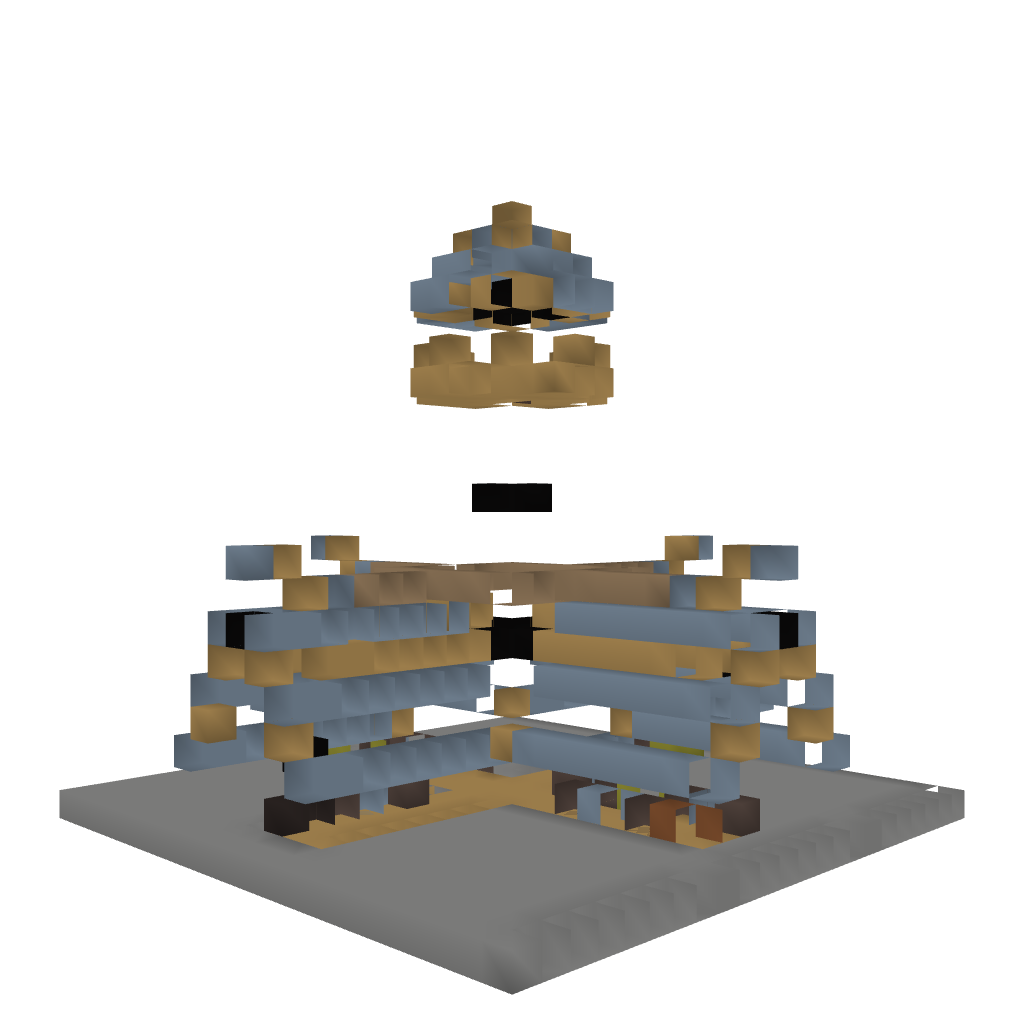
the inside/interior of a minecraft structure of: Viking Hall